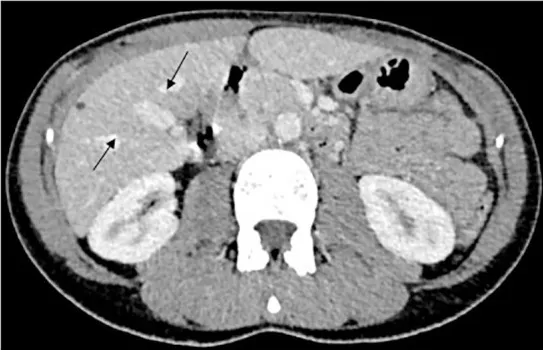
MRI hyper signal T2 showed two focal lesions of segments VIII and VI, and liver metastases from CM.
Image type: radiology (ct)